Question: Say I have attribute "Address", how can I make it's input in the form designer's property box like that of a text box's text input, like so:

?
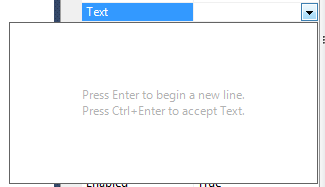
Answer: Decorate your 'Address' property with an <URL> class:
'''
using System.ComponentModel;
using System.Drawing.Design;
[Editor("System.ComponentModel.Design.MultilineStringEditor, System.Design, Version=2.0.0.0, Culture=neutral, PublicKeyToken=b03f5f7f11d50a3a",
typeof(UITypeEditor))]
public string Address
{
get;
set;
}
'''